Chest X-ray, PA view. Patient: 67 years old, sex M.
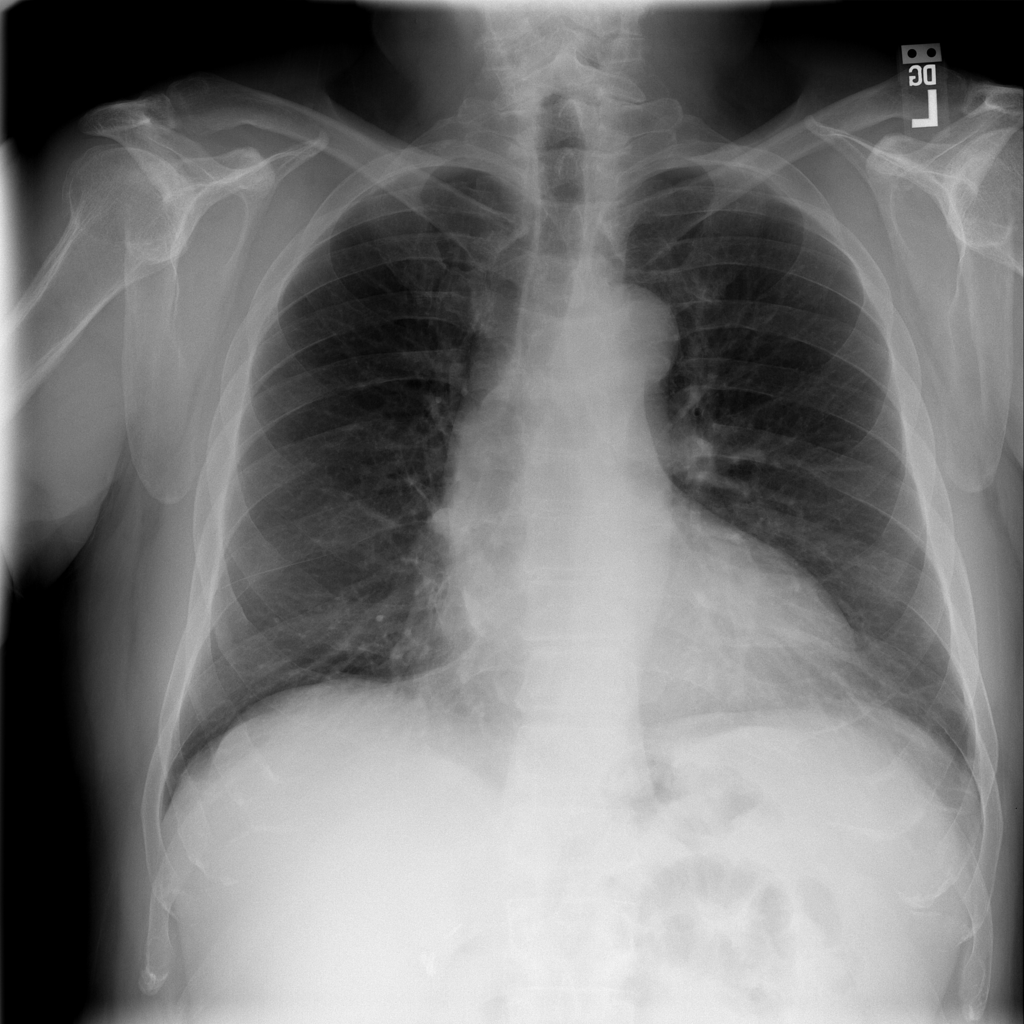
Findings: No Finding